Interaction volume radius: 5 \u00c5
Interaction volume height: 35 \u00c5
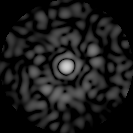
Disorder parameter: 0.8571